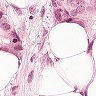
Metastatic tissue present: yes